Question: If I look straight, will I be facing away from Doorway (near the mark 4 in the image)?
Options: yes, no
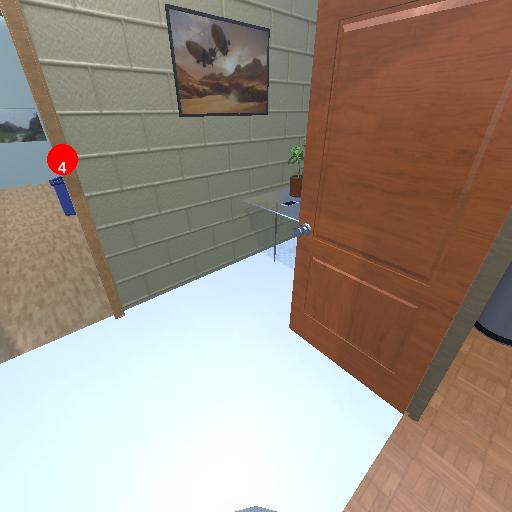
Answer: yes